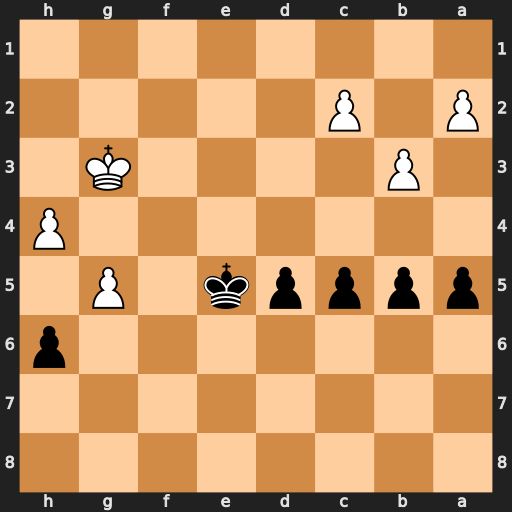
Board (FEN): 8/8/7p/ppppk1P1/7P/1P4K1/P1P5/8
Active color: b
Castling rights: -
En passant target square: -
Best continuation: hxg5 hxg5 Kf5